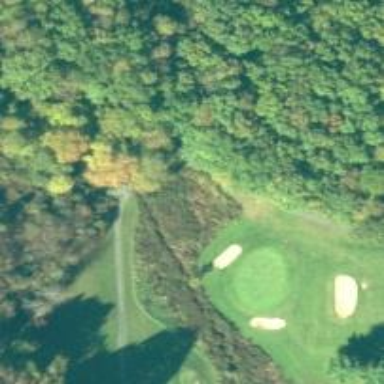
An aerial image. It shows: Bunker on golf course.